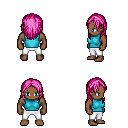
a pixel art fantasy rpg character, male body template, human, dark skin, teal sleeveless shirt, white pants, pink long hairstyle, four views (front, back, left, right), 2x2 character sprite sheet, small pixel art, hard edges, no anti-aliasing